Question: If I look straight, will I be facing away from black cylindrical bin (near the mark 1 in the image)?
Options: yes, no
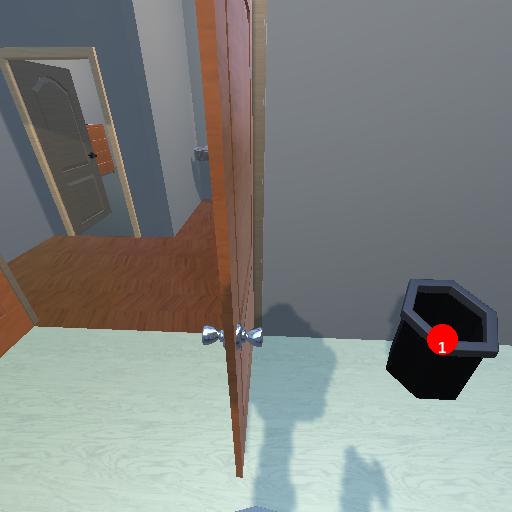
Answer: yes